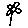
Label: flower